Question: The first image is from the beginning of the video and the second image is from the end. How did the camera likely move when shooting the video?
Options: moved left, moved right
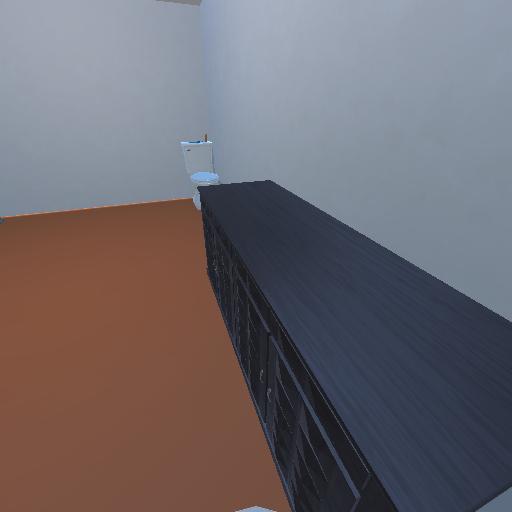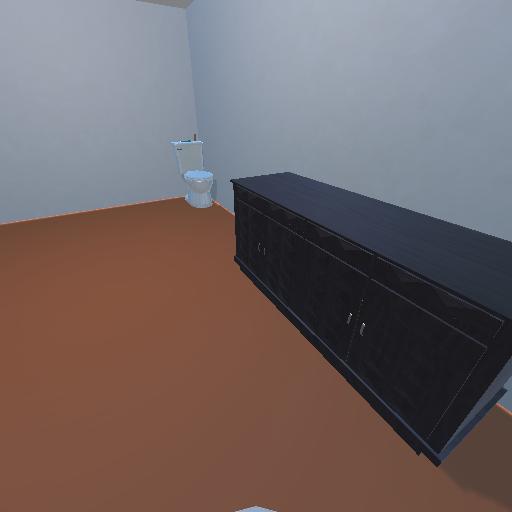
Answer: moved left